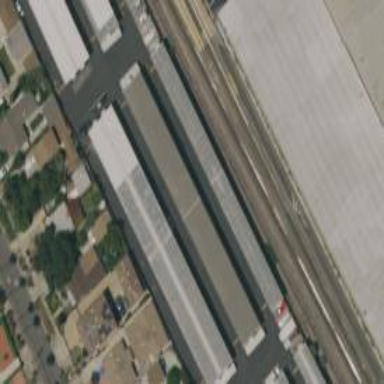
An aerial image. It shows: Warehouse building used for warehousing.